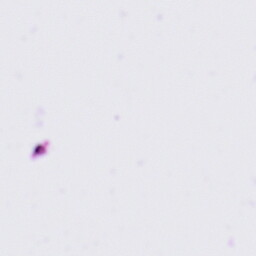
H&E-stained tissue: Tonsil